Question: I want to create layout like Facebook as the image below.
1. How to set distance between 2 cells?
2. Should I use tableview inside of view controller? or other methods?

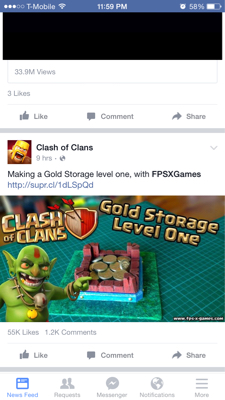
Answer: Take A simple Table view and add Cell's as per your needs. the size and all can be defined by yourself so you will be able to get the layout like u have described.